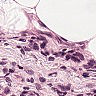
Metastatic tissue present: no